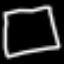
Label: square